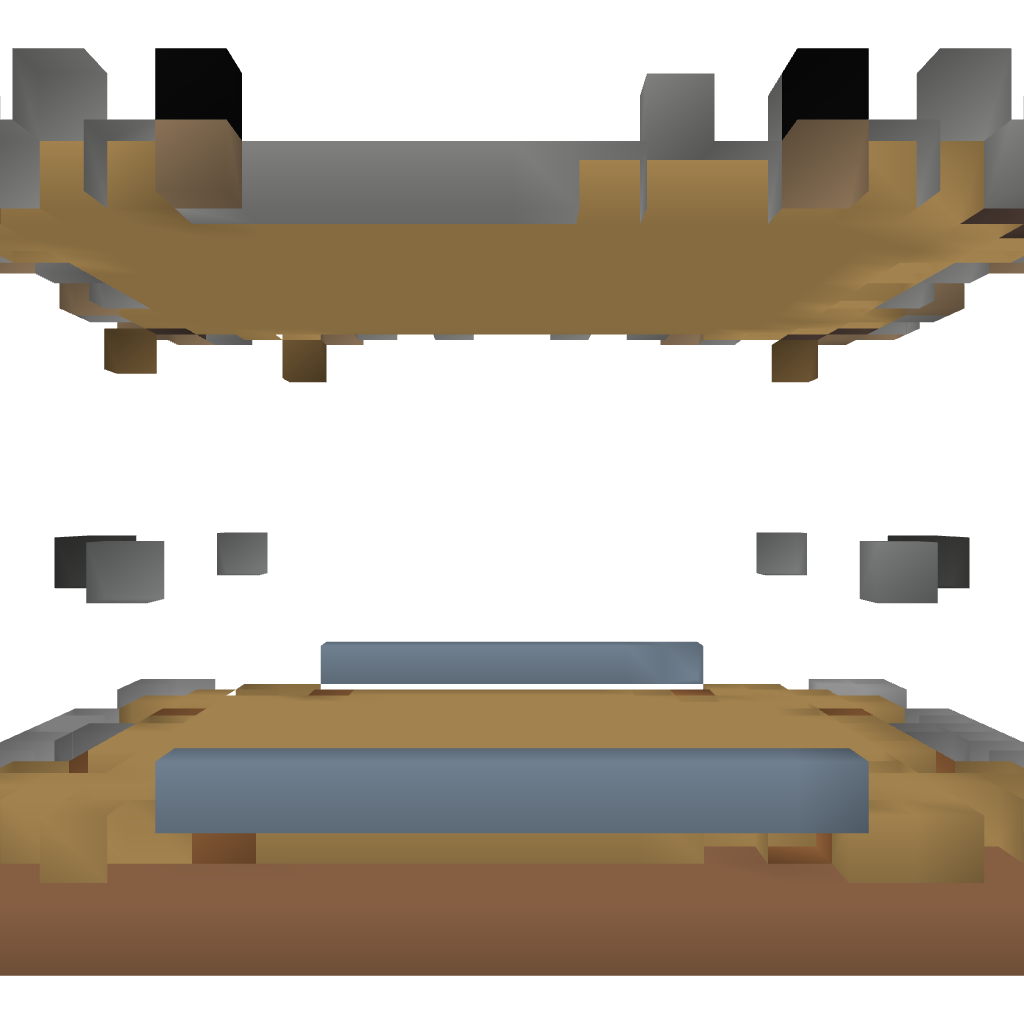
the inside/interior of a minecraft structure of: Gatehouse